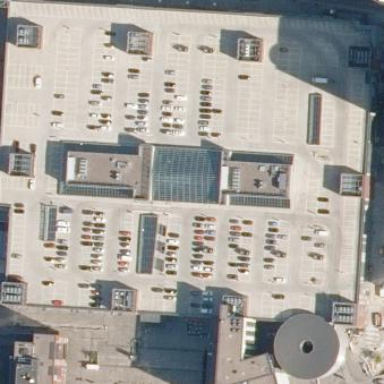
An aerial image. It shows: Mall building within retail area.